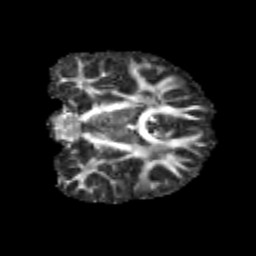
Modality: FA
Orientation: coronal
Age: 9
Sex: female
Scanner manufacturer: siemens
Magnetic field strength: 3 T
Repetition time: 3.8 s
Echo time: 0.07 s